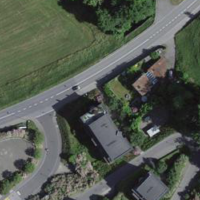
EUNIS habitat code: 55
Species observed at this site:
Cypripedium calceolus